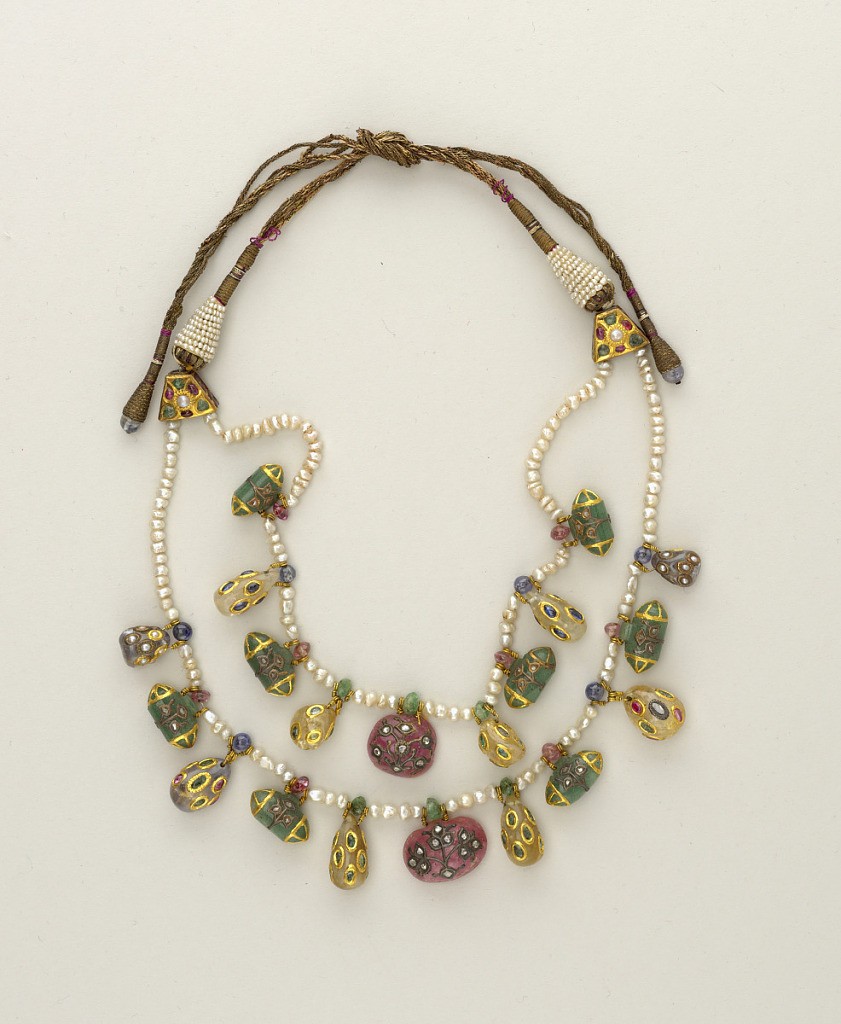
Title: Necklace
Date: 18th–19th century
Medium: Gold-foil, enamel, pearls, diamonds, rubies, sapphires, emeralds, moonstones, tourmalines, aventurines, cord of metal-covered silk
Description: A gold-color metal cord tying at the back of the neck, has at the back ends, wrapped in elongated small conical shapes, a pale sapphire in each. The ends that are at the front are of larger conical shape, wrapped in small pearls. In front of these are truncated, triangular shapes not examine and described by Mr. Crowingshield, but in appearance gold, with enameled decoration on their sloping vertical sides, and on the tops of both, a pearl at center, surrounded by three red stones, alternated by three green ones. From these triangular ornaments are suspended two strands of small pearls, each with pendant jewels, nine in the inner, shorter strand; eleven in the outer, longer strand. The inner of these pearl-covered strands has as its center pendant, a pink tourmaline with an emerald bead attached, through which the string passes. The pendant stones on the inner strand have their surfaces studded, the studs backed with gold foil.